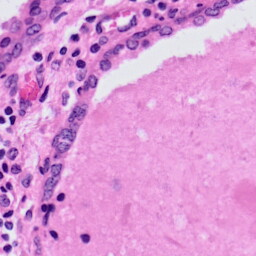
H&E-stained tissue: Prostate